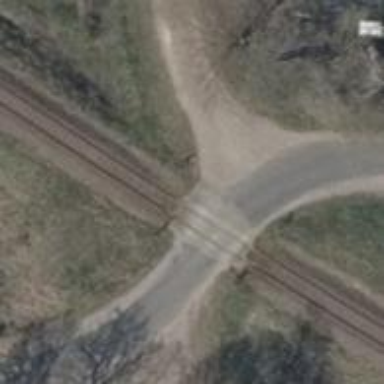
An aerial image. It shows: Level crossing along the railway.